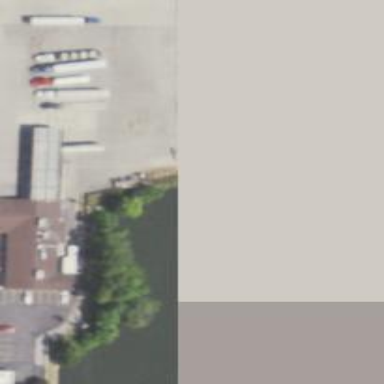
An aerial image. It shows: Weighbridge facility.